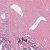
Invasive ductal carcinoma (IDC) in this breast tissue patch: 1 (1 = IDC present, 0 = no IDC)